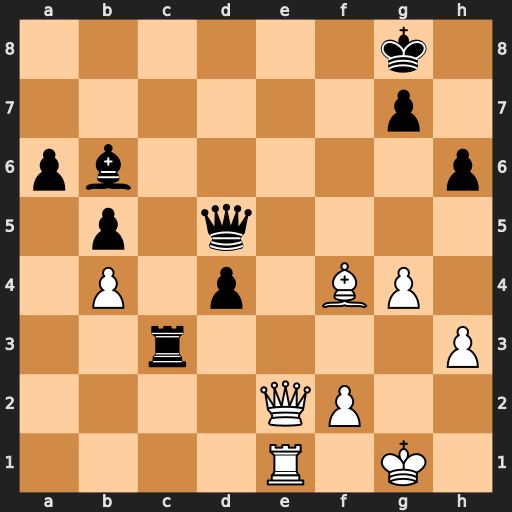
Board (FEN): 6k1/6p1/pb5p/1p1q4/1P1p1BP1/2r4P/4QP2/4R1K1
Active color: w
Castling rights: -
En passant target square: -
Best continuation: Qe8+ Kh7 Re6 Qxe6 Qxe6